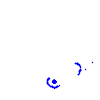
Particle: kaon